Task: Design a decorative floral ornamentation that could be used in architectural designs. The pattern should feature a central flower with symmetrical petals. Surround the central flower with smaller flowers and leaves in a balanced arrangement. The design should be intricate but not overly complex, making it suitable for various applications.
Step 15:
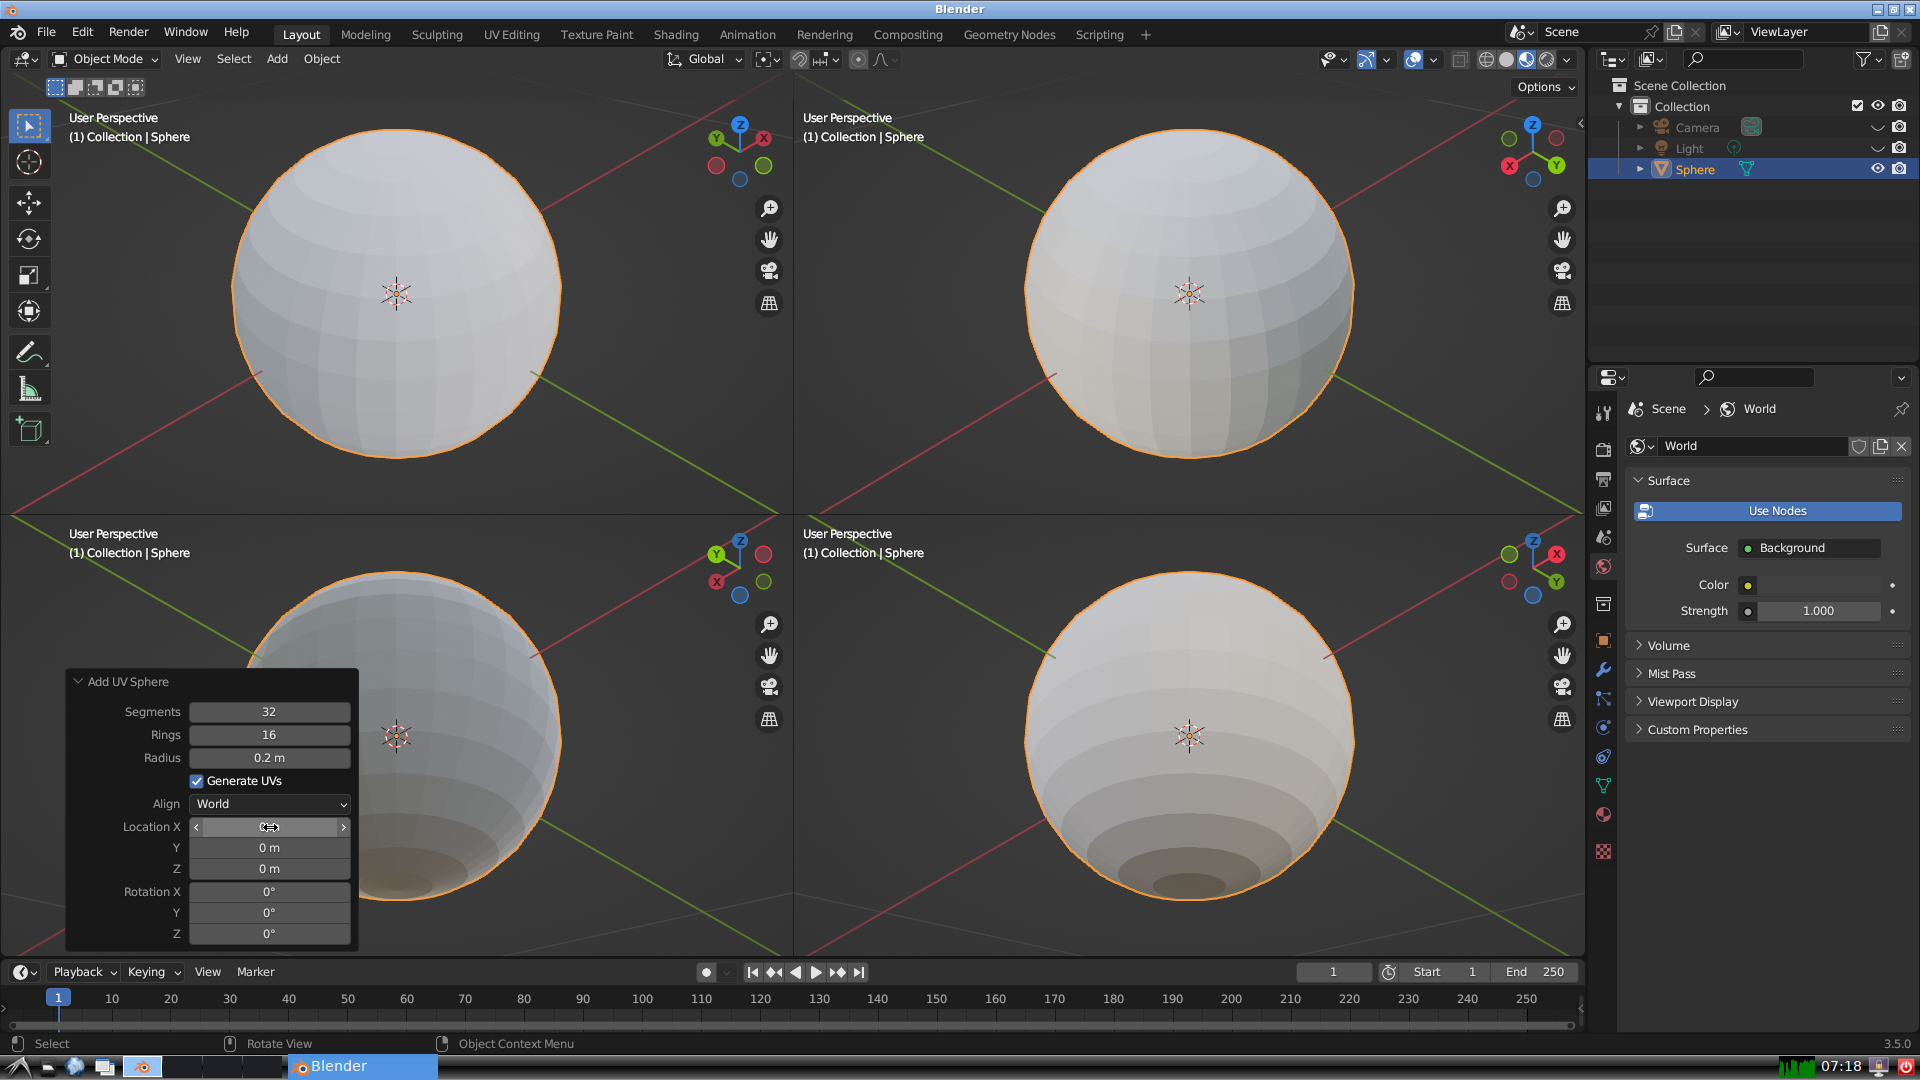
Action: {"mouse_move": [270, 849]}